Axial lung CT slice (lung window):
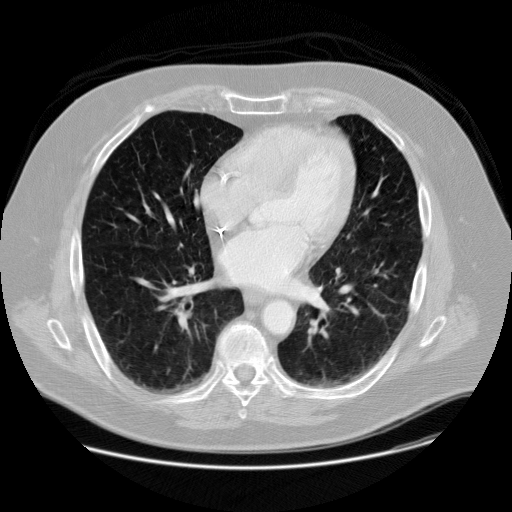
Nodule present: no